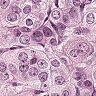
Metastatic tissue present: yes